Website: macys
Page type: cart
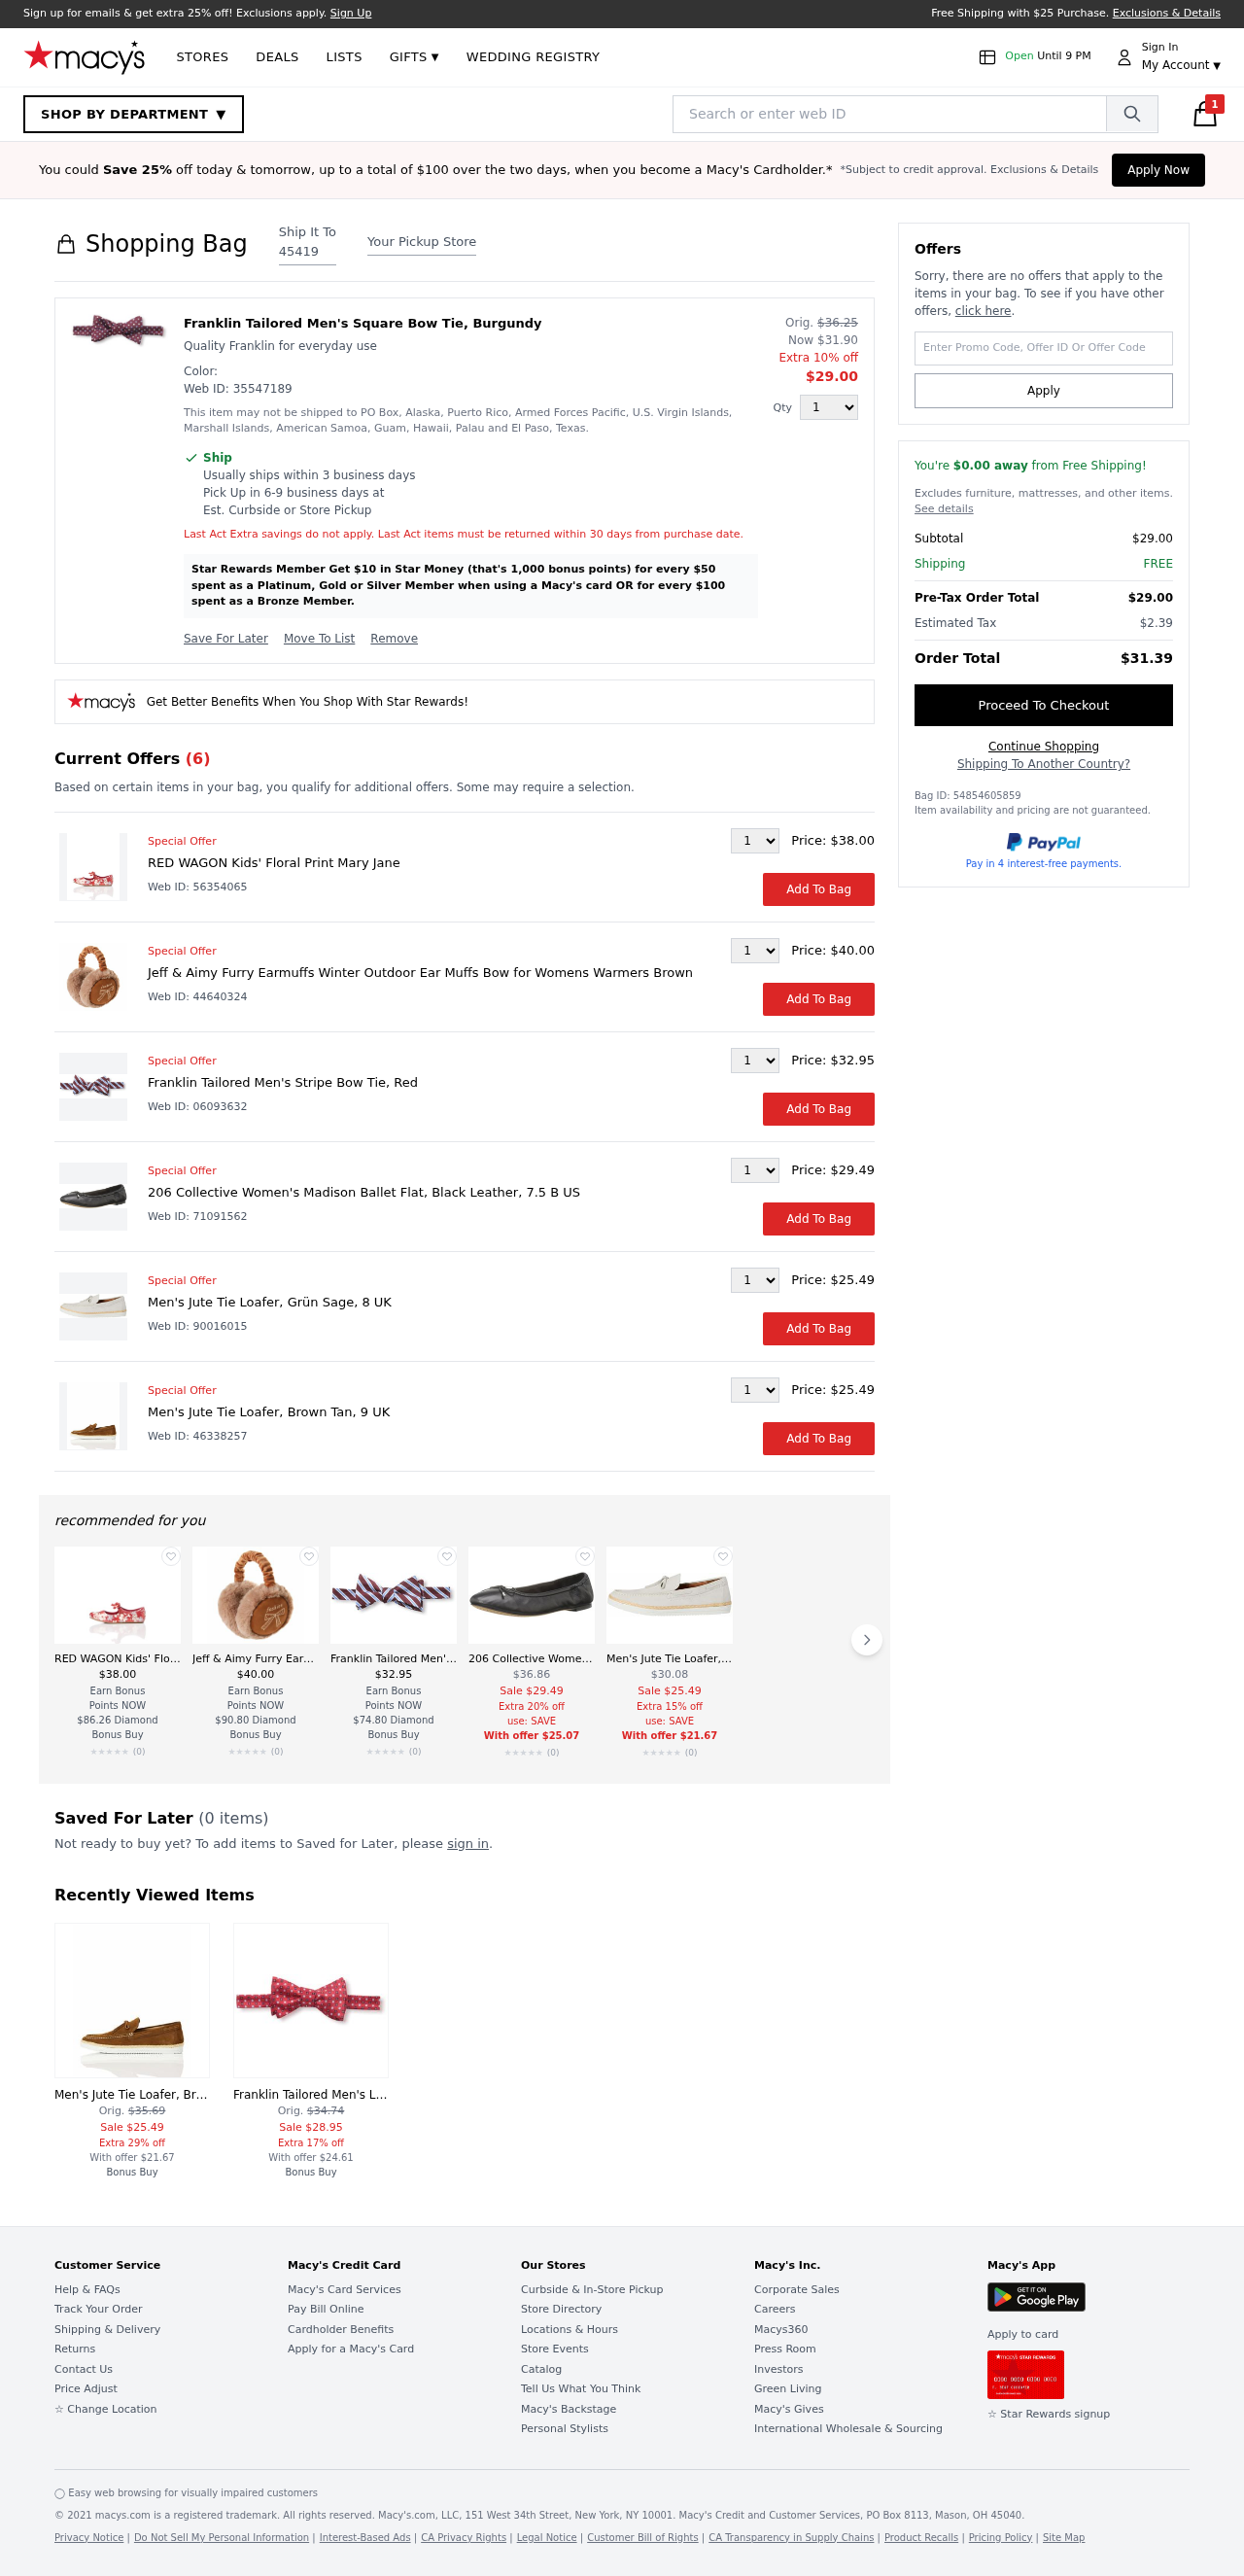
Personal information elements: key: PII_POSTCODE
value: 45419
Product elements: key: PRODUCT1_DESC
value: Quality Franklin for everyday use
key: PRODUCT1_NAME
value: Franklin Tailored Men's Square Bow Tie, Burgundy
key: PRODUCT1_PRICE
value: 29
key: PRODUCT1_QUANTITY
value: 1
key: PRODUCT2_NAME
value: RED WAGON Kids' Floral Print Mary Jane
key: PRODUCT2_PRICE
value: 38
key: PRODUCT3_NAME
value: Jeff & Aimy Furry Earmuffs Winter Outdoor Ear Muffs Bow for Womens Warmers Brown
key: PRODUCT3_PRICE
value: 40
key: PRODUCT4_NAME
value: Franklin Tailored Men's Stripe Bow Tie, Red
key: PRODUCT4_PRICE
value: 32.95
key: PRODUCT5_NAME
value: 206 Collective Women's Madison Ballet Flat, Black Leather, 7.5 B US
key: PRODUCT5_PRICE
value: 29.49
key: PRODUCT6_NAME
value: Men's Jute Tie Loafer, Grün Sage, 8 UK
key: PRODUCT6_PRICE
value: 25.49
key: PRODUCT7_NAME
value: Men's Jute Tie Loafer, Brown Tan, 9 UK
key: PRODUCT7_PRICE
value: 25.49
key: PRODUCT8_NAME
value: Franklin Tailored Men's Light Flower Bow Tie, Red
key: PRODUCT8_PRICE
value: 28.95
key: PRODUCT1_ORIGINAL_PRICE
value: $36.25
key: PRODUCT1_SALE_PRICE
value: $31.90
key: PRODUCT5_ORIGINAL_PRICE
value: $36.86
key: PRODUCT6_ORIGINAL_PRICE
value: $30.08
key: PRODUCT7_ORIGINAL_PRICE
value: $35.69
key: PRODUCT8_ORIGINAL_PRICE
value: $34.74
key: PRODUCT1_WEB_ID
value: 35547189
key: PRODUCT2_WEB_ID
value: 56354065
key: PRODUCT3_WEB_ID
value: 44640324
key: PRODUCT4_WEB_ID
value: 06093632
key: PRODUCT5_WEB_ID
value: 71091562
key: PRODUCT6_WEB_ID
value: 90016015
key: PRODUCT7_WEB_ID
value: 46338257
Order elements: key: ORDER_COUNT
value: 1
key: ORDER_SUBTOTAL
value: $29.00
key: ORDER_SHIPPING_COST
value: FREE
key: ORDER_TOTAL
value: $29.00
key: ORDER_TAX
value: $2.39
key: ORDER_GRAND_TOTAL
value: $31.39
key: ORDER_BAG_ID
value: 54854605859
Search elements: key: HEADER_SEARCH
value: Search or enter web ID